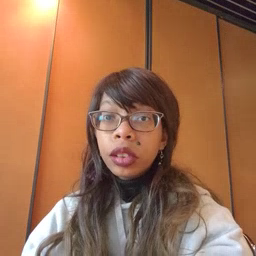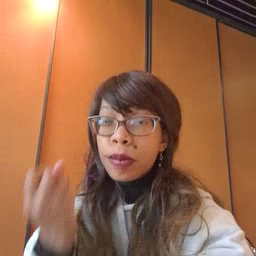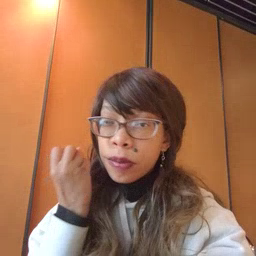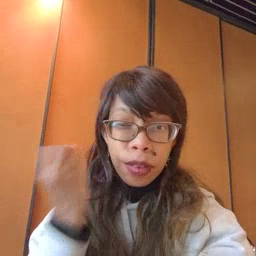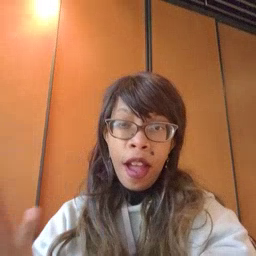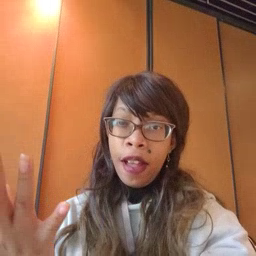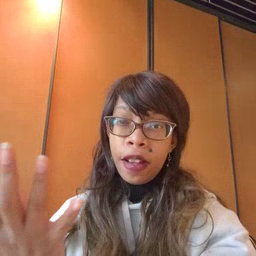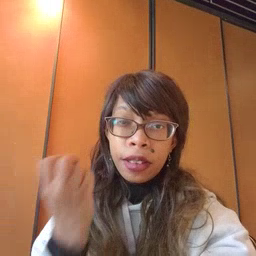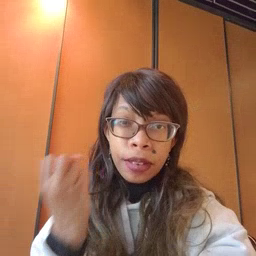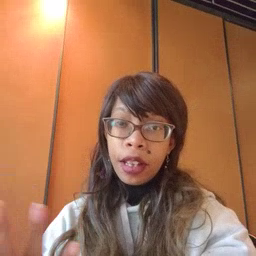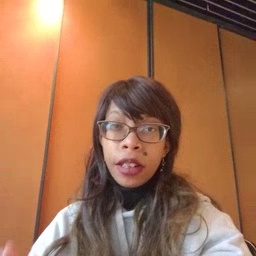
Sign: many